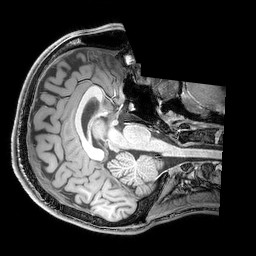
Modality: T1w
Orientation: axial
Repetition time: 0.00828 s
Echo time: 0.00388 s